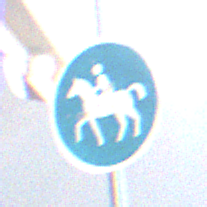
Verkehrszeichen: Reitweg
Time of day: MorningAfternoon
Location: Outdoor (Urban)
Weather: Clear
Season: NotSpecified
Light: Natural